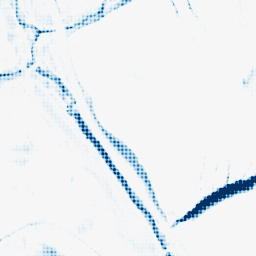
Category: morphological
Decomposition family: morphological_rect
Decomposition parameters: operation: closing
width: 5
height: 20
Upsampling method: sinc_blackman
Upsampling parameters: scale: 8
kernel_size: 8
Upsampling scale: 8